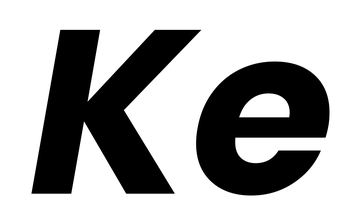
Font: Poppins-BoldItalic